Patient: sex M, age 52
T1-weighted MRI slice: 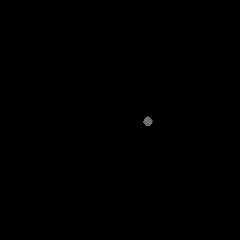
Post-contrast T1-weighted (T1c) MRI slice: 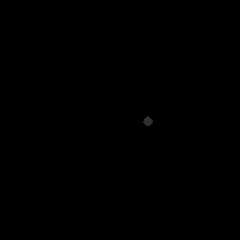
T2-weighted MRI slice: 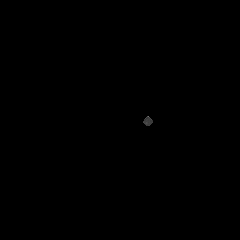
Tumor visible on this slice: no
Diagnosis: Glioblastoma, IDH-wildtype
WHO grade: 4